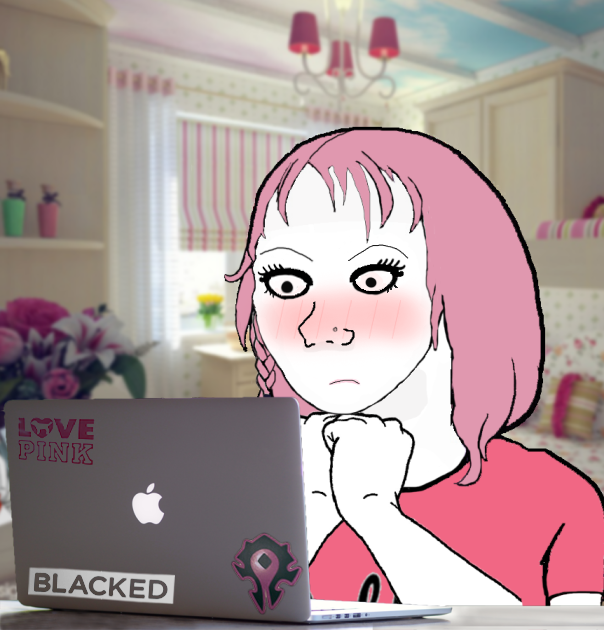
Label: 5_Wojak_with_Background